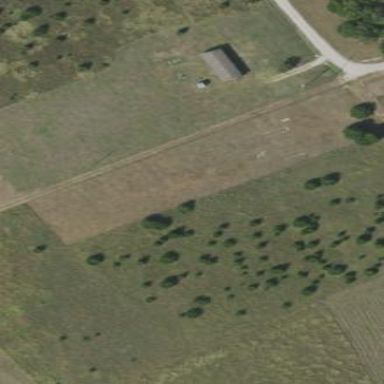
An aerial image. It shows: Grassy plot in green zone.